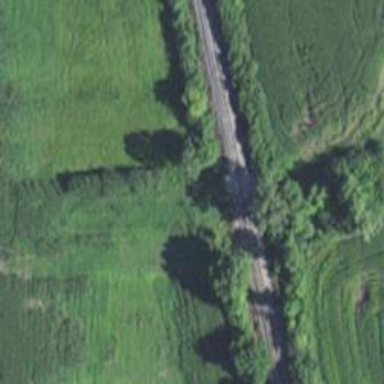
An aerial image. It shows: Level crossing along the railway.